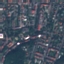
Label: Residential